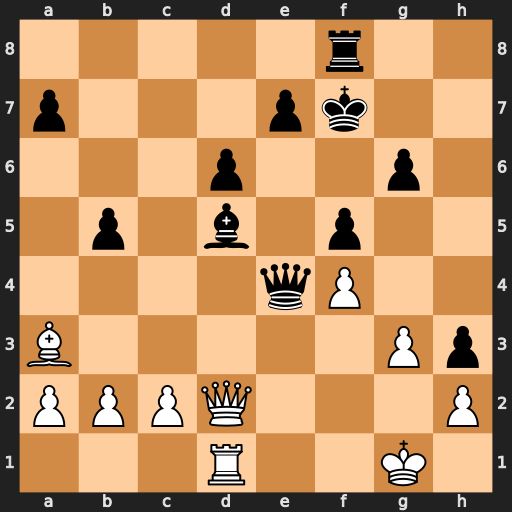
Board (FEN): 5r2/p3pk2/3p2p1/1p1b1p2/4qP2/B5Pp/PPPQ3P/3R2K1
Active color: w
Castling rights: -
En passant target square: -
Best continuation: Qxd5+ Qxd5 Rxd5